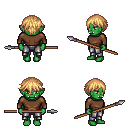
a pixel art fantasy rpg character, female body template, orc, green skin, brown long-sleeve shirt, metal pants, light blonde short bangs hairstyle, spear, four views (front, back, left, right), 2x2 character sprite sheet, small pixel art, hard edges, no anti-aliasing